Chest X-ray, AP view. Patient: 45 years old, sex M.
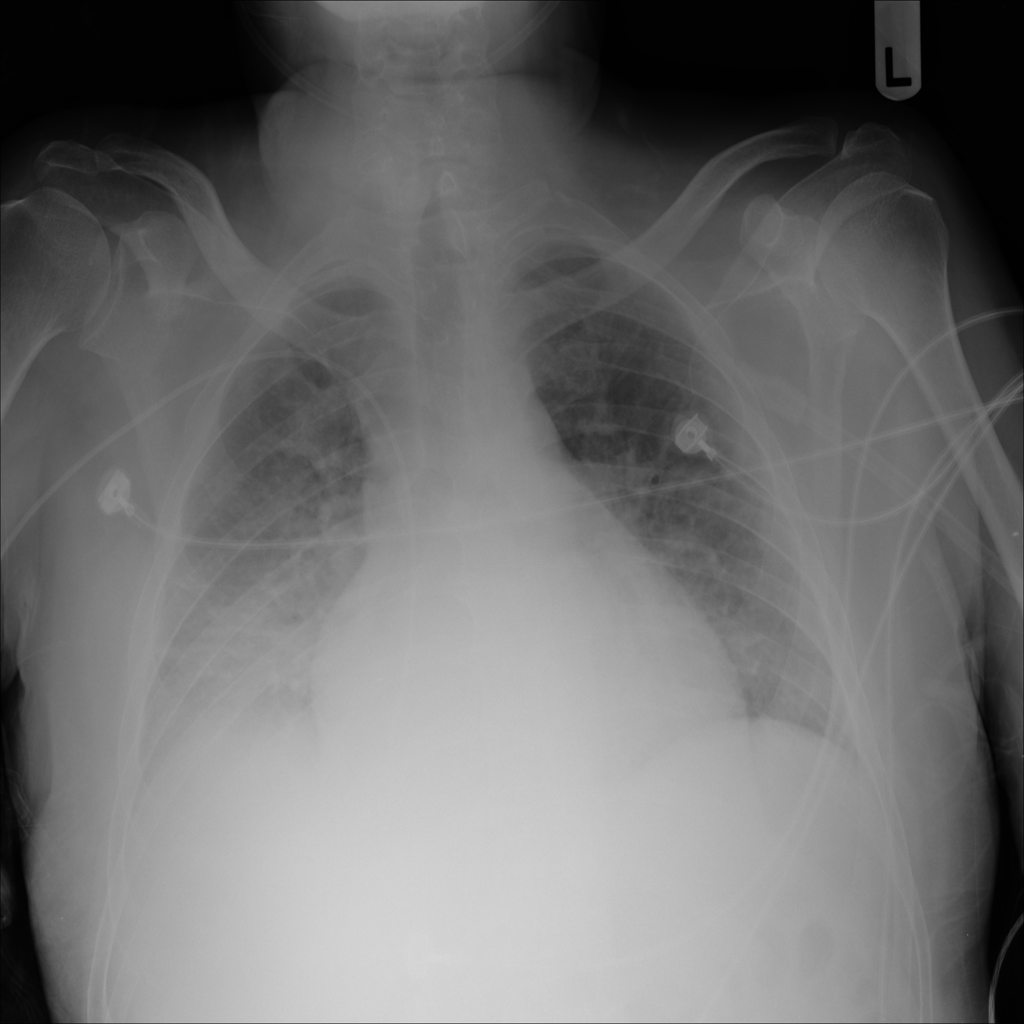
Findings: Effusion, Infiltration